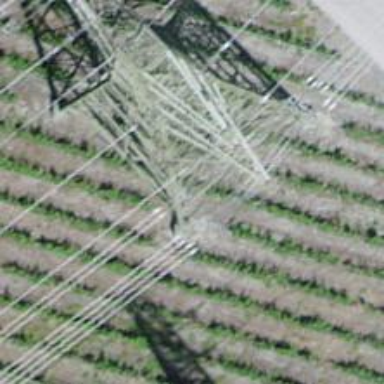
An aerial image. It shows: There is power line with 10 cables.